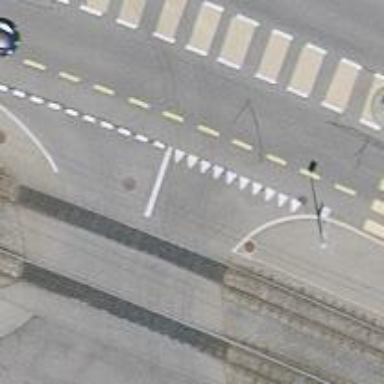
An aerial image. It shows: Railway level crossing.